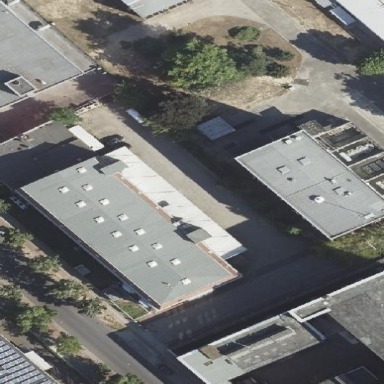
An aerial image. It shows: Flat-roofed building.